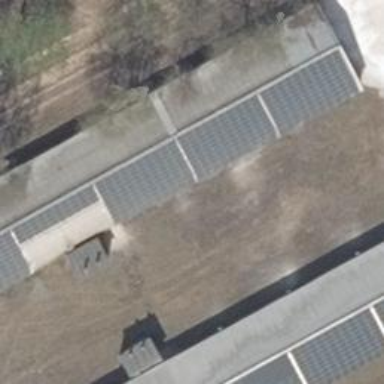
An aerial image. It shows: Small solar photovoltaic panel used as generator to produce electricity.